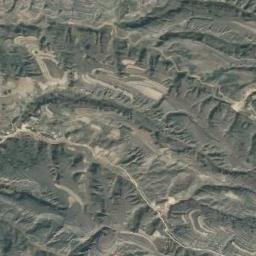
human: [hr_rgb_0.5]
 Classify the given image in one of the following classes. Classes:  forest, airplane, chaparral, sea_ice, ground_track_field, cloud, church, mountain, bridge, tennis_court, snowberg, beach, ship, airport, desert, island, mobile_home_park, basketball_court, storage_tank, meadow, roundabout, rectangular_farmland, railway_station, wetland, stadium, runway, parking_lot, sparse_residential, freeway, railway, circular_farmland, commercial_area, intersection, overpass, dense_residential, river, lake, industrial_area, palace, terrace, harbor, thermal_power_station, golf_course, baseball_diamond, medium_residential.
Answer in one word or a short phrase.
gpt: mountain